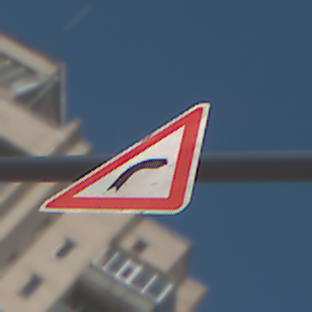
Verkehrszeichen: KurveRechts
Umgebung: Outdoor, Urban
Tageszeit: Midday
Wetter: Clear
Licht: Natural
Jahreszeit: NotSpecified
Kontrast: HighContrast